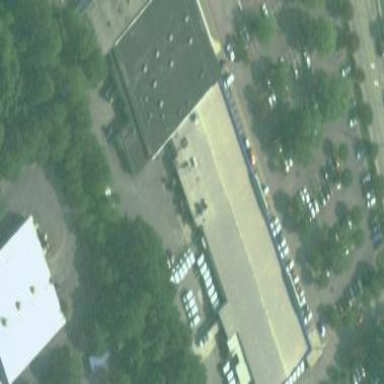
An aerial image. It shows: Commercial building.